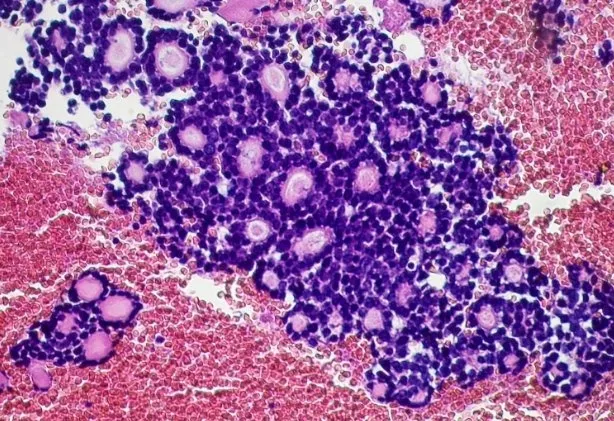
ACC: The tumor cells were small, basaloid, uniform, composed of dense basophilic nuclei with inconspicuous nucleoli (case 2) (HE x 200).
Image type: pathology (h&e)